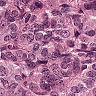
Metastatic tissue present: yes